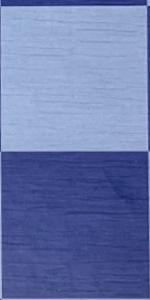
Label: Empty